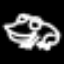
Label: frog